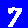
Digit: 7